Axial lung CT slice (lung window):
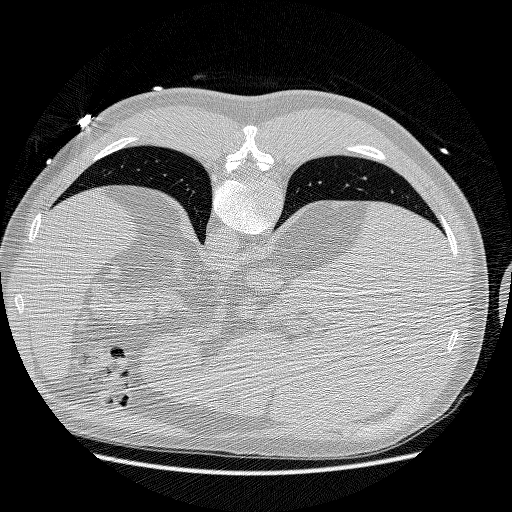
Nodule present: no